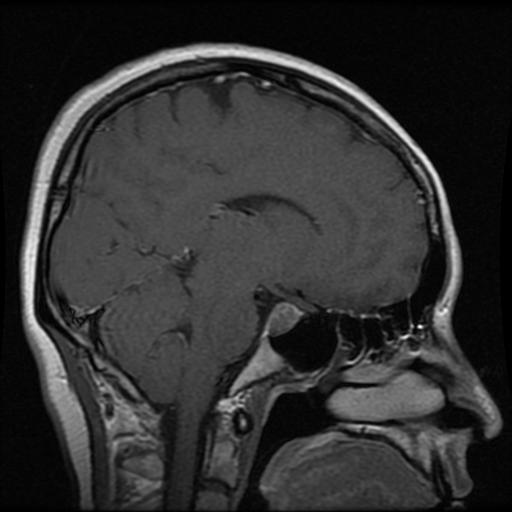
Label: pituitary